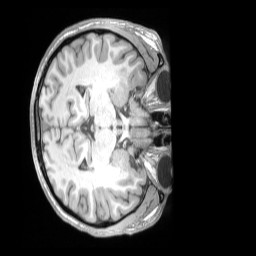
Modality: T1w
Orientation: axial
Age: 27
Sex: male
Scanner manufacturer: siemens
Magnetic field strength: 3 T
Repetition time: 2.53 s
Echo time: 0.00164 s